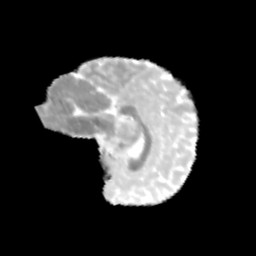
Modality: MD
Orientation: sagittal
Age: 12
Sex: female
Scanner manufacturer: siemens
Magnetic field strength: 3 T
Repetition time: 3.8 s
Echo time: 0.07 s